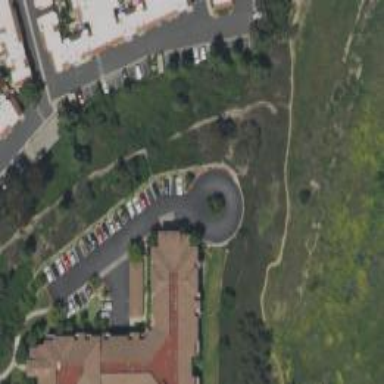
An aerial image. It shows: Turning loop on the road.